Question: I need to create a popover in a tabBar in the right side of it.
Like the:
'''
self.navigationItem.rightBarButtonItem
'''
property in a navigationBar.

(Forget the other buttons, i just need one button.)
Any idea of how doing this??
Thanks
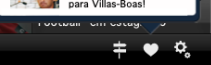
Answer: If you want a popover to appear over a tabbaritem you could look at my answer here: <URL>